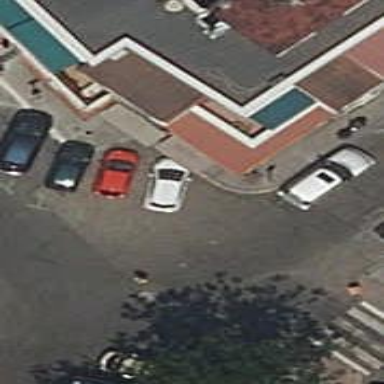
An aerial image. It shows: Restaurant.